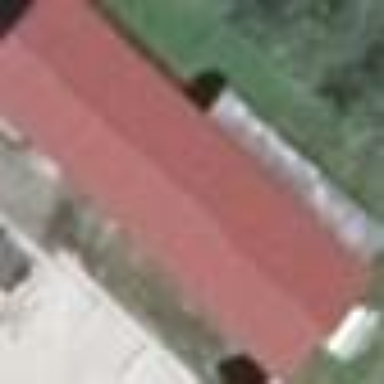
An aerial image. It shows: Shed.